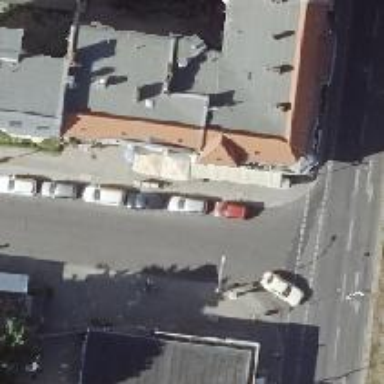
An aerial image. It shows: Pub.